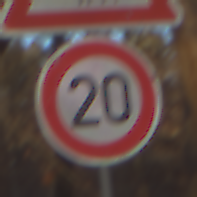
Verkehrszeichen: Geschwindigkeit20
Zusatzzeichen oben: ViehtriebRechts
Umgebung: Outdoor, Nature
Tageszeit: SunriseSunset
Wetter: Clear
Licht: Natural
Jahreszeit: Autumn
Kontrast: HighContrast